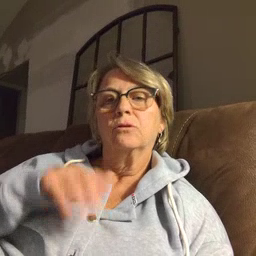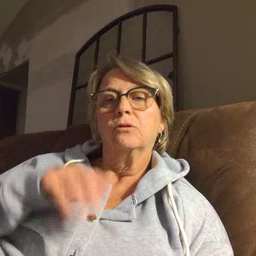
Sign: doll